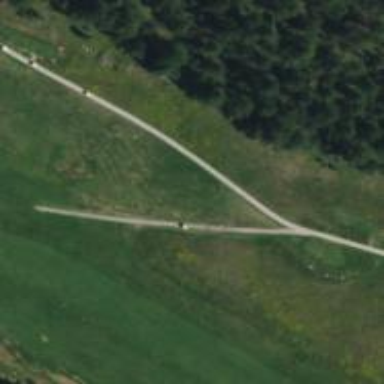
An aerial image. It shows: Service road designated as golf cart path.